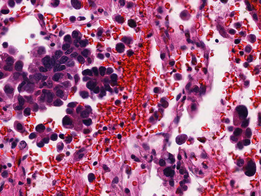
Tumor epithelial tissue: yes
Tumor-associated stroma tissue: yes
Normal tissue: no